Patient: sex M, age 26
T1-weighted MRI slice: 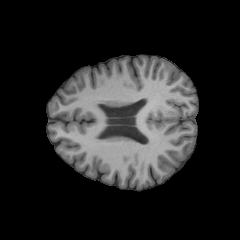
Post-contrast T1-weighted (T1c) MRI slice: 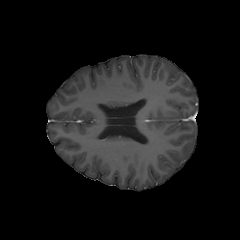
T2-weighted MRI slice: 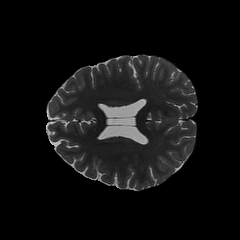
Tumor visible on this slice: no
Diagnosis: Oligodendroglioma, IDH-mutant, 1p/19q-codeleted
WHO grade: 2